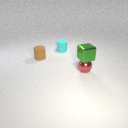
small green metal cube above small red metal sphere